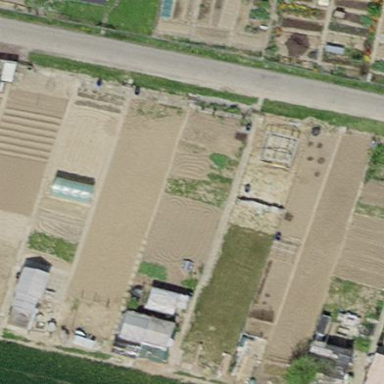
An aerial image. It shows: Allotments area.